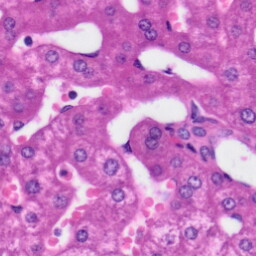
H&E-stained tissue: Liver